Field crop: maize
Growth stage: 2
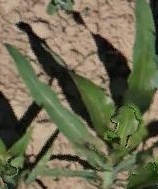
Species: maize